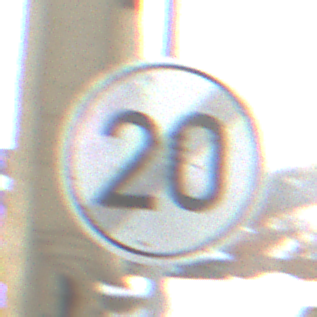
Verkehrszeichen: EndeGeschwindigkeit20
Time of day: MorningAfternoon
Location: Roofed (Suburban)
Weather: PartlyCloudy
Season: Winter
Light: Natural